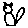
Label: cat